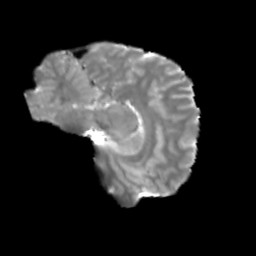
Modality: T2w
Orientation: sagittal
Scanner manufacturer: siemens
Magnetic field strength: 3 T
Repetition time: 4 s
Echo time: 0.0594 s